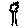
Label: tree